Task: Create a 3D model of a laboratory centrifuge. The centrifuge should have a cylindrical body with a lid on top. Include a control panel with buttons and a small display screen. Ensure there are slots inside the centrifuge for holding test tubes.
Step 276:
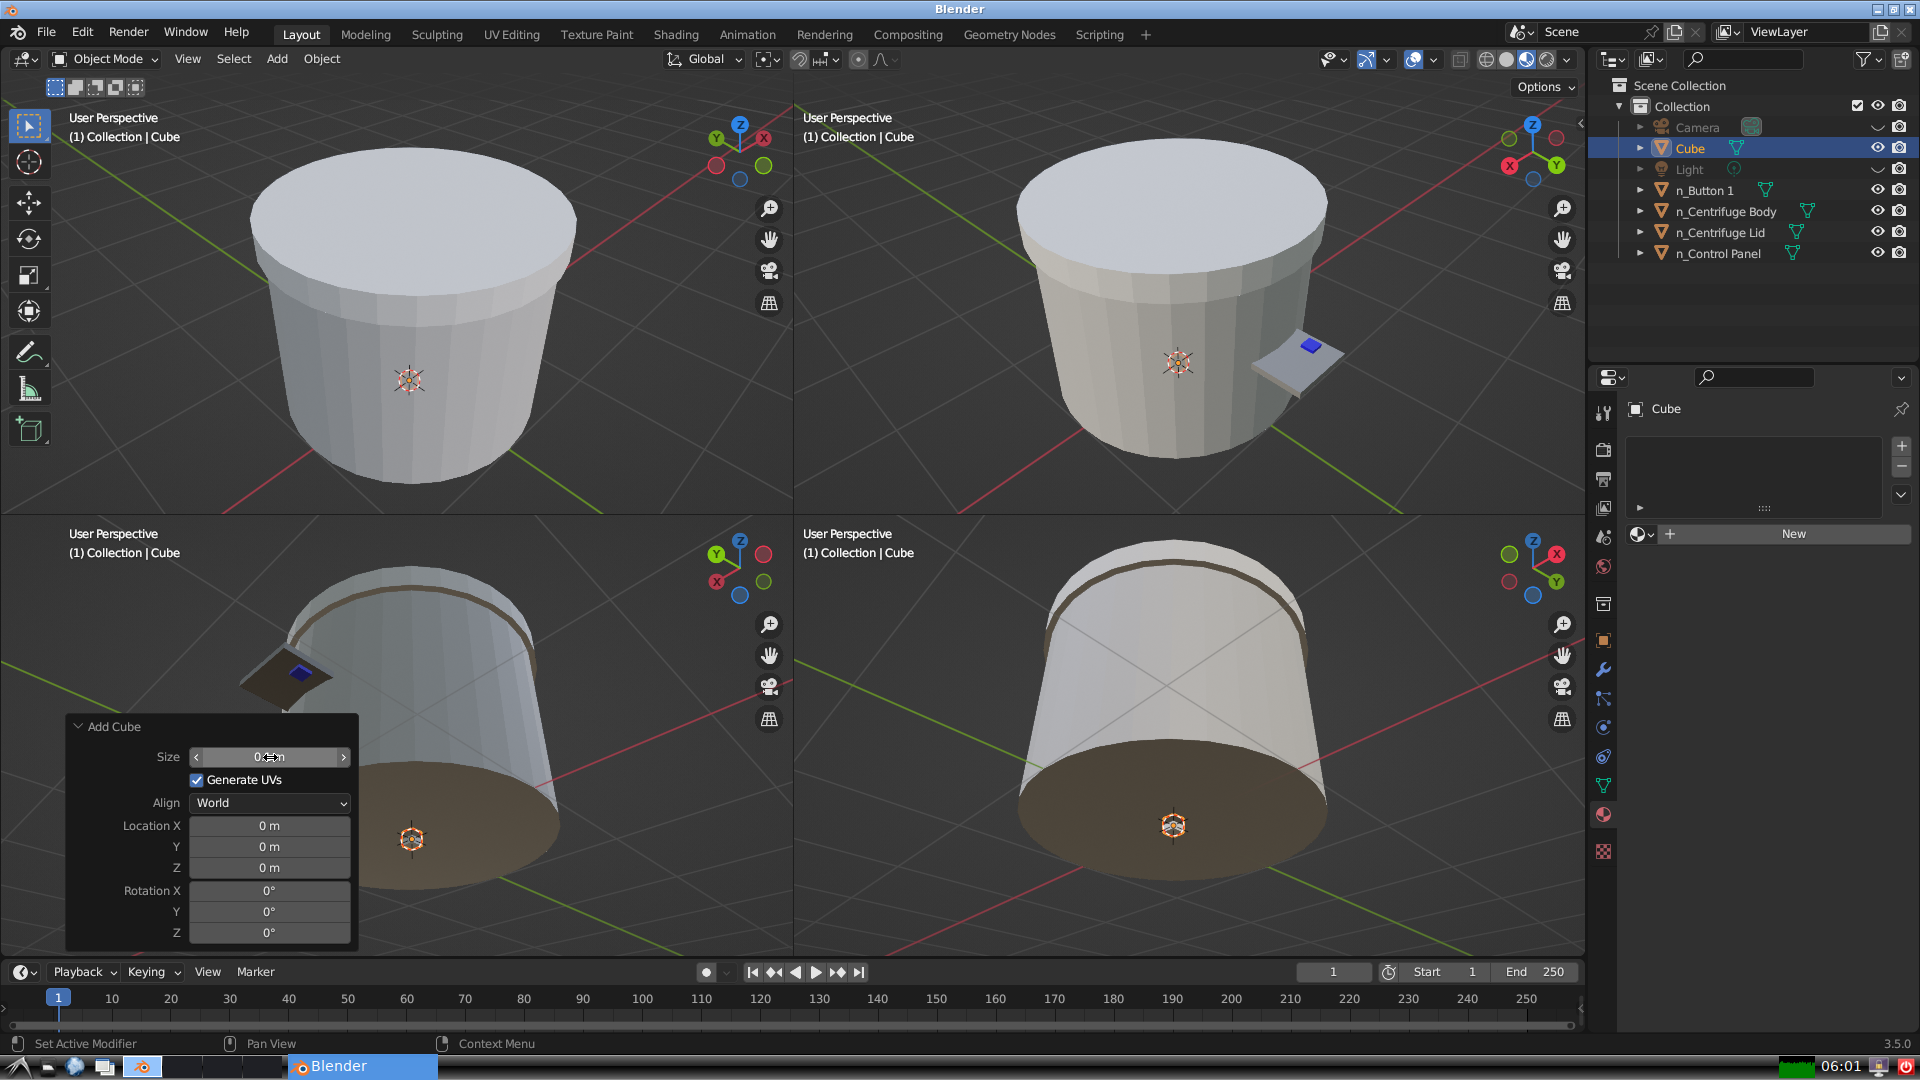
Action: {"mouse_move": [960, 540]}